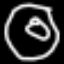
Label: donut